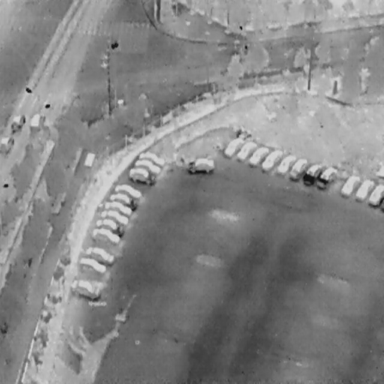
There are 26 Cars in the infrared image.